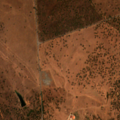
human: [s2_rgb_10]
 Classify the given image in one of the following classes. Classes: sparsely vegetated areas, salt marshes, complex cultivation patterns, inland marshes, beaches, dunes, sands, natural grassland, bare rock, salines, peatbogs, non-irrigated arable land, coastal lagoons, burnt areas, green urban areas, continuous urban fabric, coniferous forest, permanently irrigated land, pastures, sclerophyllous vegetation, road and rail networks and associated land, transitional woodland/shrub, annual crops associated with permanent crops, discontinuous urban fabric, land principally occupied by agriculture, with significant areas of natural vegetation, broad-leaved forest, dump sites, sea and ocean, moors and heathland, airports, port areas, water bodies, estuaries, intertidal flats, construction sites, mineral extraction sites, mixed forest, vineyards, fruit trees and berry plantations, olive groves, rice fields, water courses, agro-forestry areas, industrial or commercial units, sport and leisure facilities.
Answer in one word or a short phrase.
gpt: pastures, agro-forestry areas